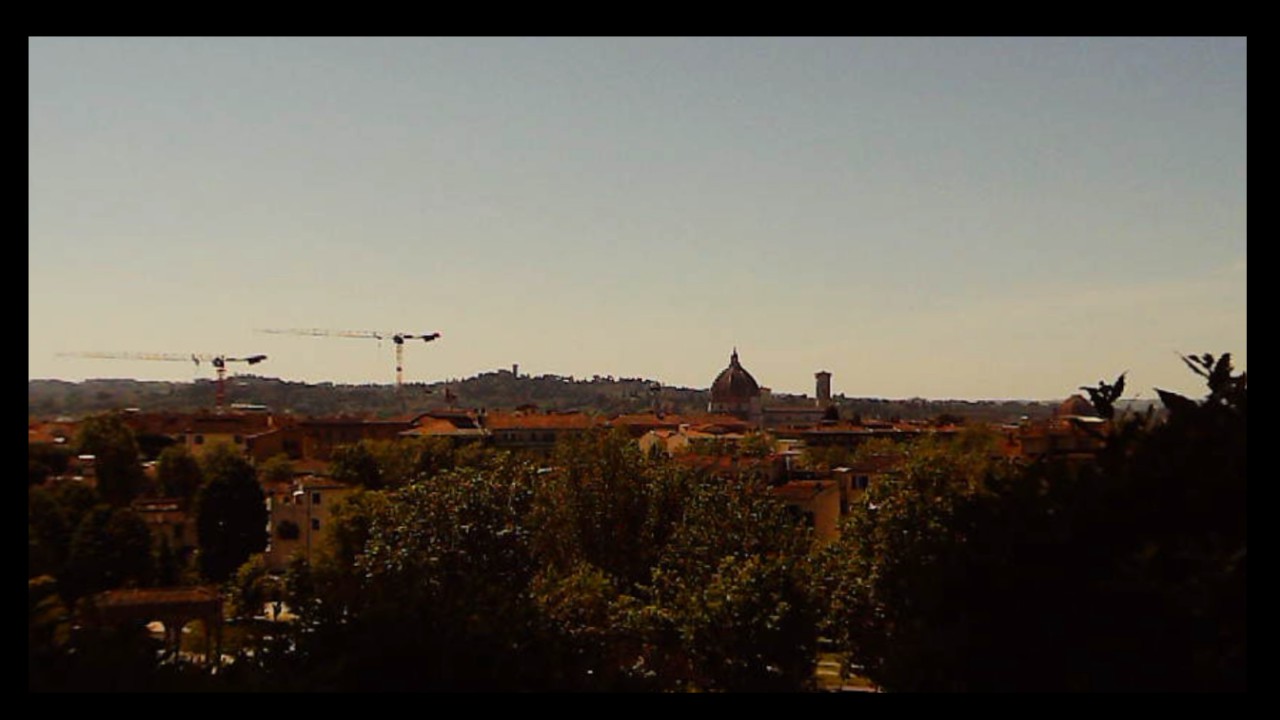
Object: DJI Tello EDU